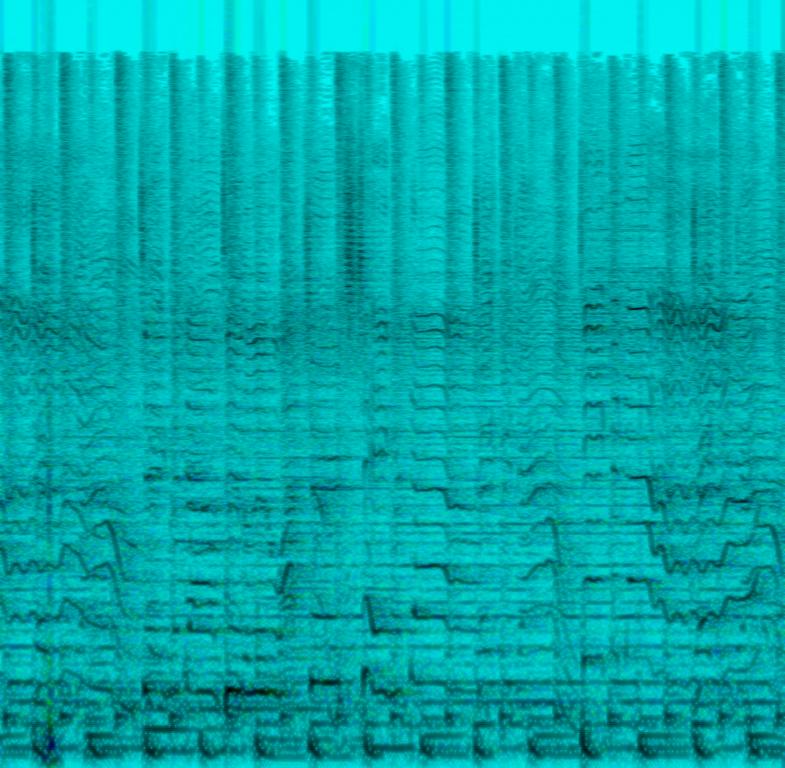
This is the live performance of a country music piece. There is a female vocal and two male vocals taking turns and sometimes singing the words at the same time. The melody consists of an electric guitar, an acoustic guitar and a bass guitar while in the rhythmic background there is an acoustic sounding upbeat drum beat. The atmosphere is cozy. There is an easygoing aura to it. This piece could be used in the soundtrack of a movie or a TV show that takes place in rural USA.